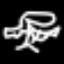
Label: angel